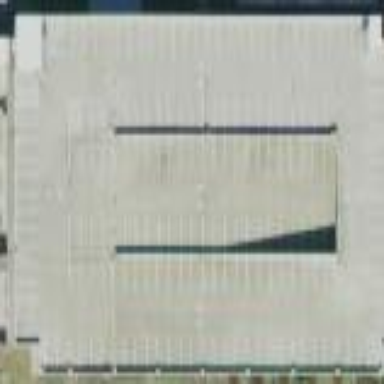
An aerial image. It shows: Multi-storey parking building.